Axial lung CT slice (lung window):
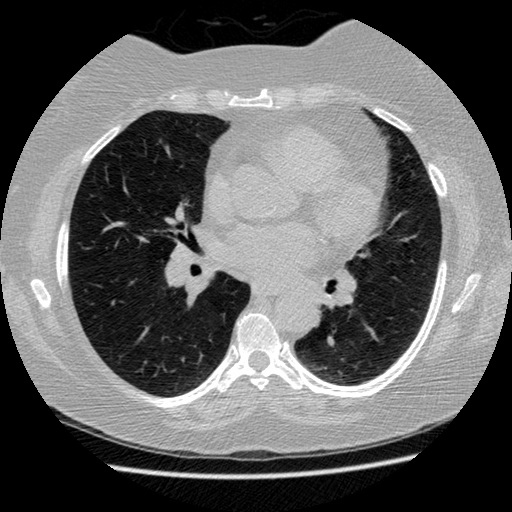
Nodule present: no